Question: i have a sql like this:
'''
SELECT PRODUCTID, UCASE(MYTYPE) AS MYTYPE, UNIT,
SUM(CASE WHEN ADJUST_TYPE = 'ADD' THEN REORDER_QTY ELSE 0 END) AS IN_QTY,
SUM(CASE WHEN ADJUST_TYPE = 'DEDUCT' THEN REORDER_QTY ELSE 0 END) AS OUT_QTY,
SUM(CASE WHEN ADJUST_TYPE = 'ADD' THEN REORDER_QTY
WHEN ADJUST_TYPE = 'DEDUCT' THEN - REORDER_QTY
ELSE 0
END) AS TOTAL_BALANCE_QTY
FROM INVENTORY_HISTORY
GROUP BY PRODUCTID
ORDER BY MYTYPE ASC
'''
it work fine until i add where clause like this:
'''
WHERE STOREID='6' AND ENTERED_DATE BETWEEN '2014-09-15' AND '2014-09-30'
'''
Problem:
i will get negative value for because it sum all the and deduct the , but the total of is less than . How do i avoid the negative value? without where clause, i got no issue, because it sum all the IN_QTY from beginning of time. any suggestion?

Schema:
'''
CREATE TABLE 'inventory_history' (
'INVHID' int(11) NOT NULL AUTO_INCREMENT,
'INVENTORYID' int(11) DEFAULT NULL,
'STOREID' int(11) DEFAULT NULL,
'PRODUCTID' int(11) DEFAULT NULL,
'UNIT' char(30) DEFAULT NULL,
'QTY_BALANCE' decimal(10,2) DEFAULT NULL,
'UNIT_PRICE' decimal(12,4) DEFAULT NULL,
'REORDER_QTY' decimal(10,2) DEFAULT NULL,
'MYTYPE' char(15) DEFAULT NULL,
'ADJUST_TYPE' char(10) DEFAULT NULL,
'TRANSC_ID' int(11) DEFAULT NULL,
'ENTERED_BY' int(11) DEFAULT NULL,
'ENTERED_DATE' datetime DEFAULT NULL,
'MODIFIED_BY' int(11) DEFAULT NULL,
'MODIFIED_DATE' datetime DEFAULT NULL,
PRIMARY KEY ('INVHID')
) ENGINE=InnoDB AUTO_INCREMENT=2142 DEFAULT CHARSET=utf8
'''
SQL data: <URL>
Any suggestion/help would be great.
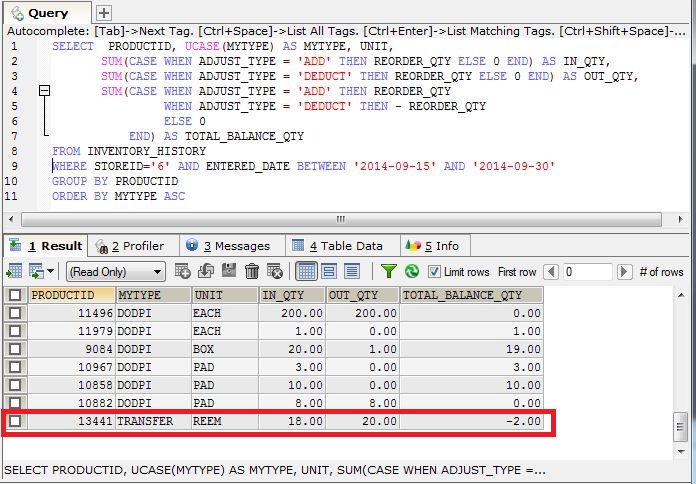
Answer: '''
SELECT PRODUCTID, MYTYPE, UNIT, IN_QTY, OUT_QTY, IF(TOTAL_BALANCE_QTY < 0, 0.00, TOTAL_BALANCE_QTY) AS TOTAL_BALANCE_QTY
FROM
( SELECT PRODUCTID, UCASE(MYTYPE) AS MYTYPE, UNIT,
SUM(CASE WHEN ADJUST_TYPE = 'ADD' THEN REORDER_QTY ELSE 0 END) AS IN_QTY,
SUM(CASE WHEN ADJUST_TYPE = 'DEDUCT' THEN REORDER_QTY ELSE 0 END) AS OUT_QTY,
SUM(CASE WHEN ADJUST_TYPE = 'ADD' THEN REORDER_QTY
WHEN ADJUST_TYPE = 'DEDUCT' THEN - REORDER_QTY
ELSE 0
END
) AS TOTAL_BALANCE_QTY
FROM INVENTORY_HISTORY
GROUP BY PRODUCTID
ORDER BY MYTYPE ASC
)temp
'''
a better working example would be to use GREATEST() with a default value so you dont need the outer query
'''
SELECT PRODUCTID, UCASE(MYTYPE) AS MYTYPE, UNIT,
SUM(CASE WHEN ADJUST_TYPE = 'ADD' THEN REORDER_QTY ELSE 0 END) AS IN_QTY,
SUM(CASE WHEN ADJUST_TYPE = 'DEDUCT' THEN REORDER_QTY ELSE 0 END) AS OUT_QTY,
GREATEST(SUM(CASE WHEN ADJUST_TYPE = 'ADD' THEN REORDER_QTY
WHEN ADJUST_TYPE = 'DEDUCT' THEN - REORDER_QTY
ELSE 0
END), 0
) AS TOTAL_BALANCE_QTY
FROM INVENTORY_HISTORY
GROUP BY PRODUCTID
ORDER BY MYTYPE ASC
'''